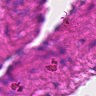
Metastatic tissue present: no